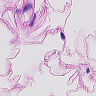
Metastatic tissue present: no